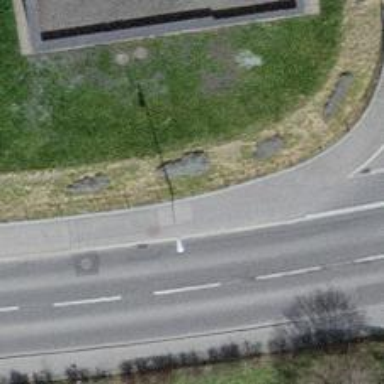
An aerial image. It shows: Sidewalk along the footway.